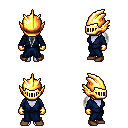
a pixel art fantasy rpg character, female body template, dark elf, purple skin, blue robe, red pants, gray ponytail hairstyle, gold helm, gold gloves, brown shoes, four views (front, back, left, right), 2x2 character sprite sheet, small pixel art, hard edges, no anti-aliasing